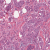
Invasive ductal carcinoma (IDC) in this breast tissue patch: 1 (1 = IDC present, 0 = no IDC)